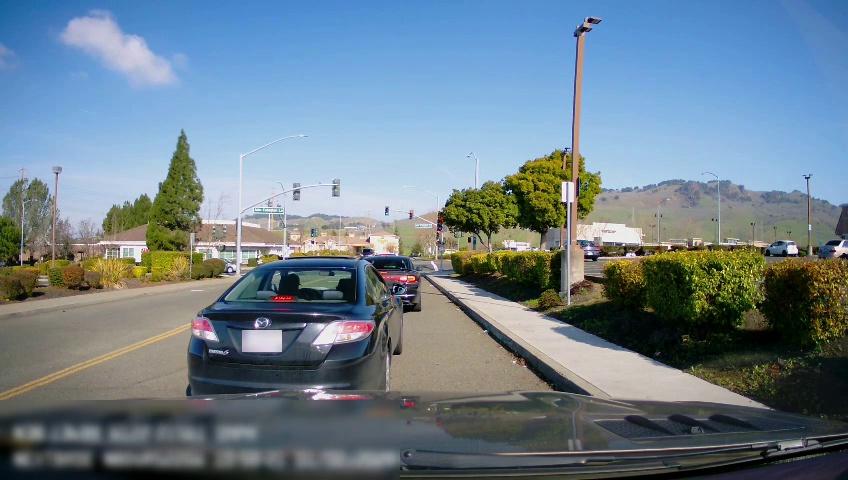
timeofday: Day
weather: Sunny
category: Drivable Space
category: Vehicles | Car
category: Vehicles | Car
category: Vehicles | Car
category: Vehicles | Car
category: Vehicles | Car
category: Vehicles | SUV
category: Vehicles | Car
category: Lanes | Current Lane
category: Lanes | Opposite Lane
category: Traffic | Signs
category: Traffic | Signs
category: Traffic | Lights
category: Traffic | Lights